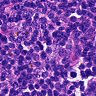
Metastatic tissue present: no